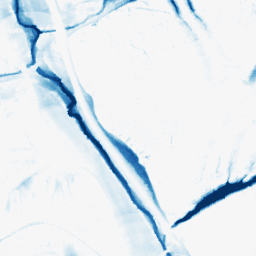
Category: morphological
Decomposition family: morphological_ellipse
Decomposition parameters: operation: closing
width: 20
height: 50
Upsampling method: quadratic
Upsampling parameters: scale: 4
Upsampling scale: 4